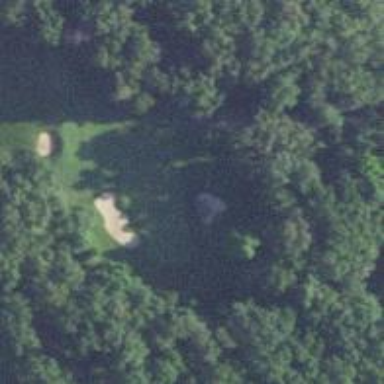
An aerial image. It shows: View of golf hole.